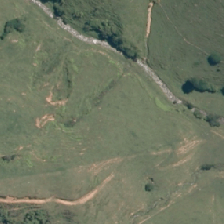
Land cover: high_producing_grassland